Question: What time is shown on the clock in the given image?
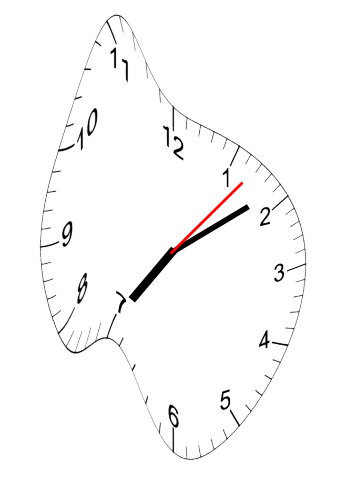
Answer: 07:09:07